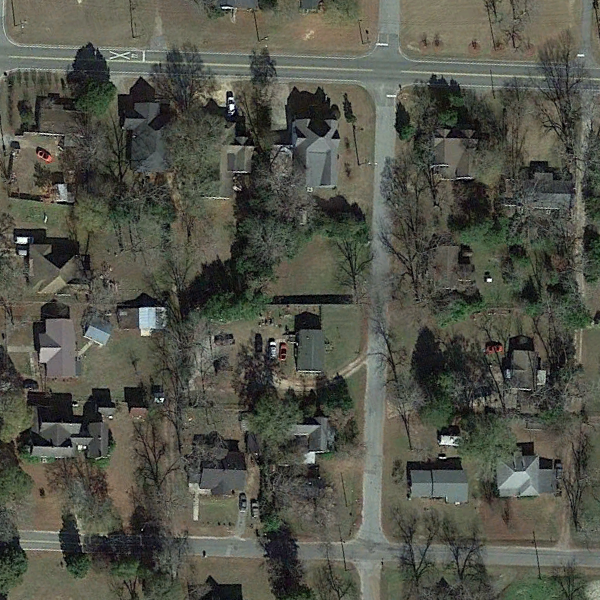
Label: MediumResidential